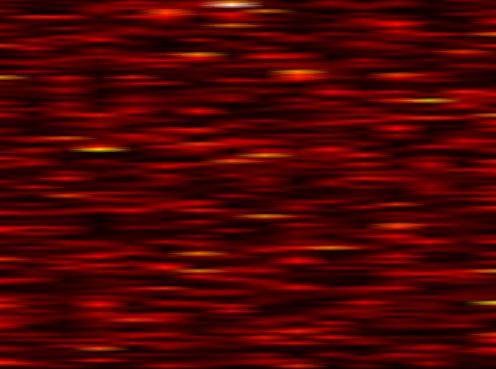
Label: UFMC